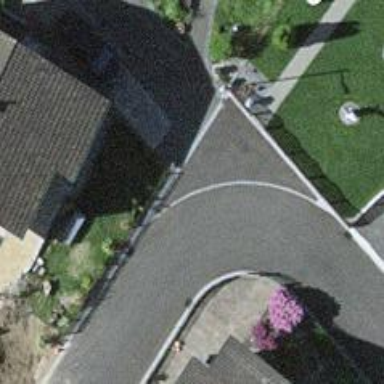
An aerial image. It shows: Paved residential road.